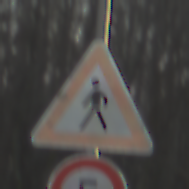
Verkehrszeichen: FussgaengerRechts
Zusatzzeichen unten: Geschwindigkeit5
Umgebung: Outdoor, Nature
Tageszeit: SunriseSunset
Wetter: Clear
Licht: Natural
Jahreszeit: Winter
Kontrast: LowContrast